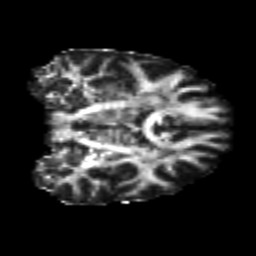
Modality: FA
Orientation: coronal
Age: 24
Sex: male
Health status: healthy
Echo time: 0.074 s